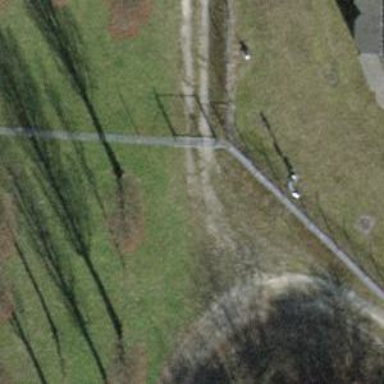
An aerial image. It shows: Gate.